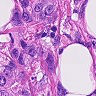
Metastatic tissue present: yes